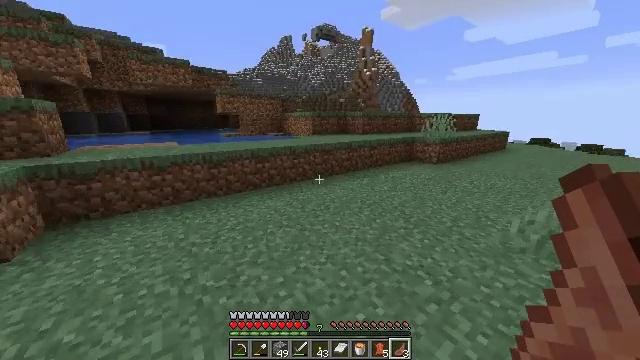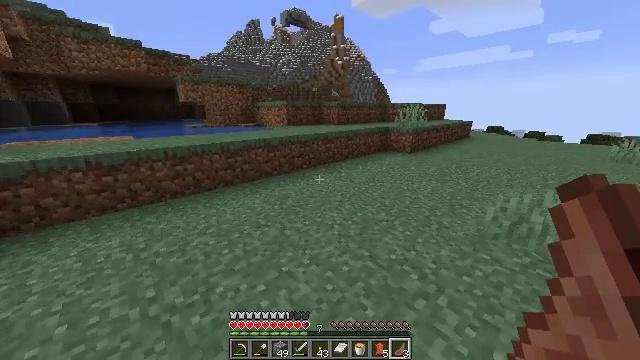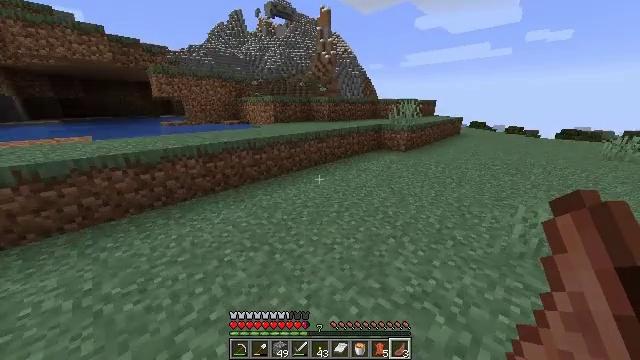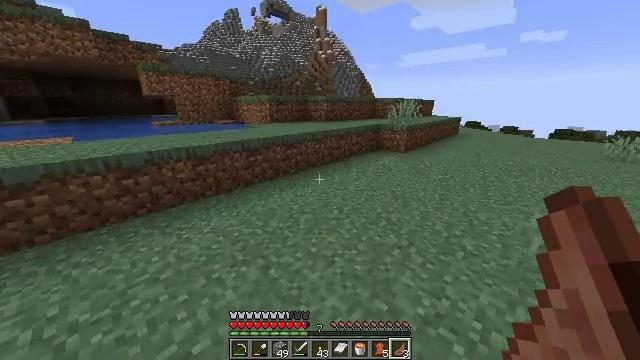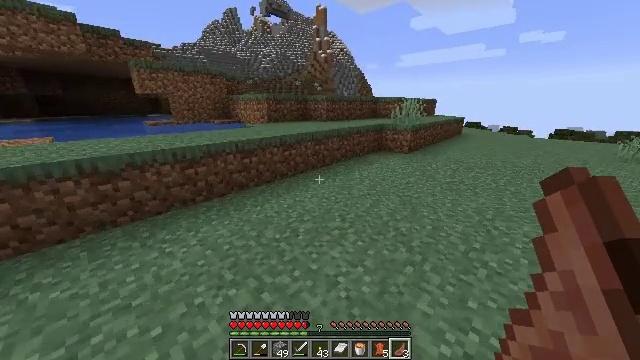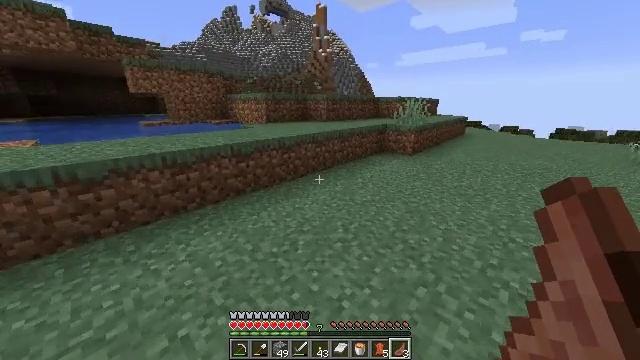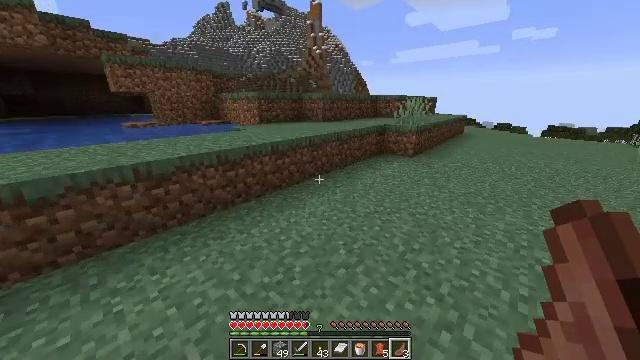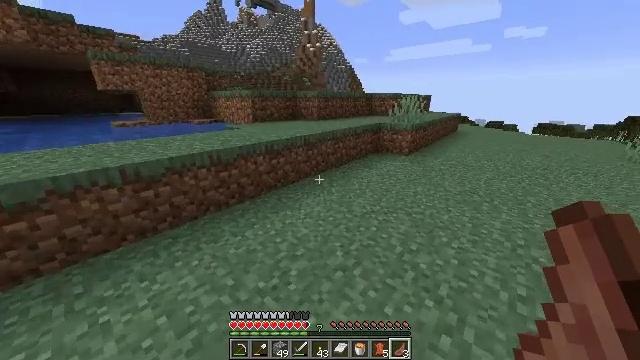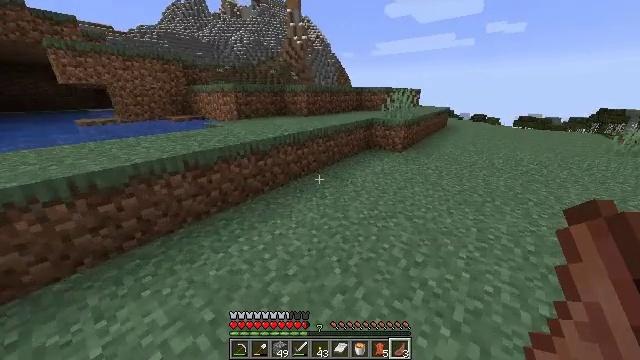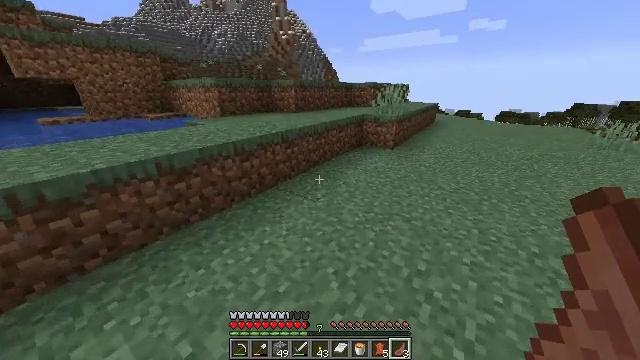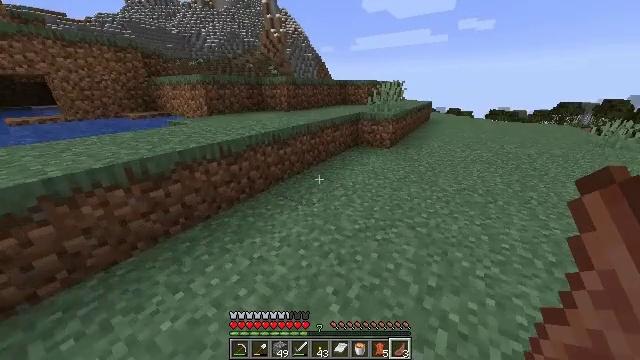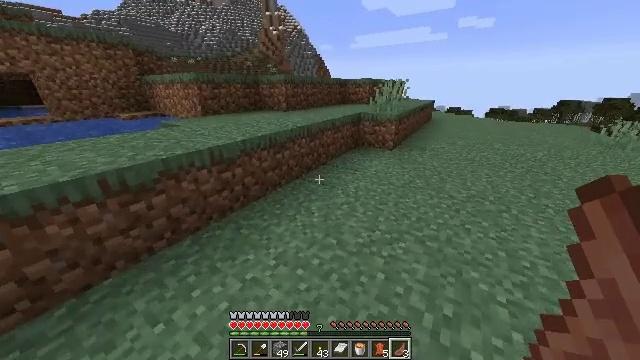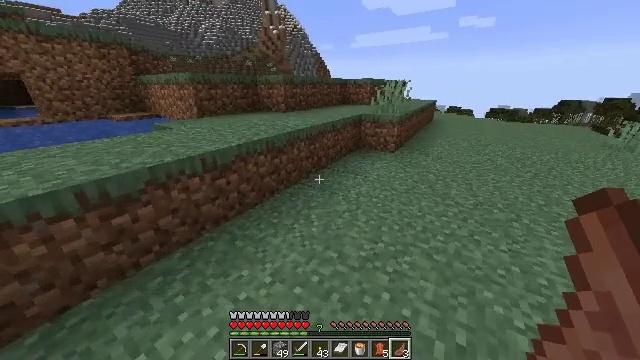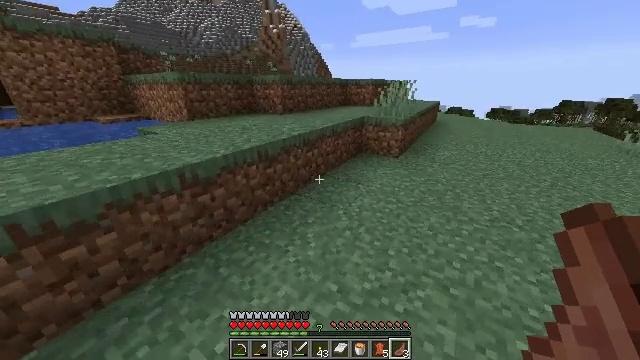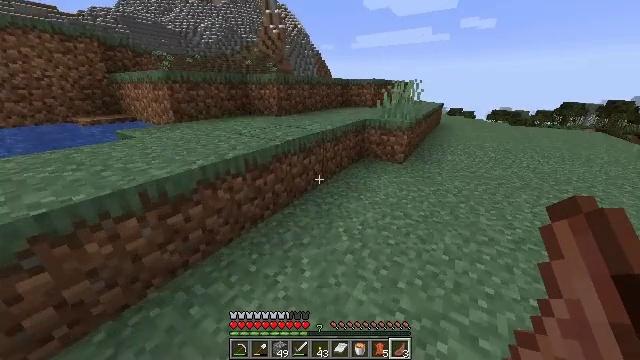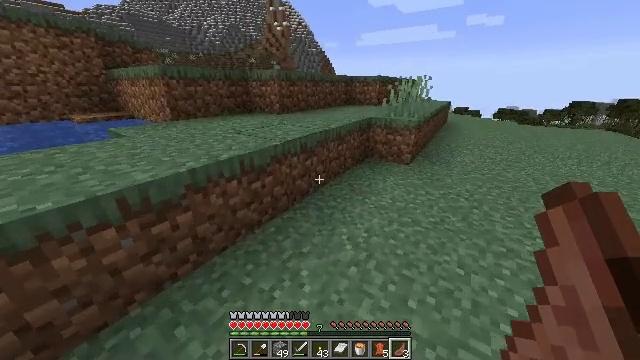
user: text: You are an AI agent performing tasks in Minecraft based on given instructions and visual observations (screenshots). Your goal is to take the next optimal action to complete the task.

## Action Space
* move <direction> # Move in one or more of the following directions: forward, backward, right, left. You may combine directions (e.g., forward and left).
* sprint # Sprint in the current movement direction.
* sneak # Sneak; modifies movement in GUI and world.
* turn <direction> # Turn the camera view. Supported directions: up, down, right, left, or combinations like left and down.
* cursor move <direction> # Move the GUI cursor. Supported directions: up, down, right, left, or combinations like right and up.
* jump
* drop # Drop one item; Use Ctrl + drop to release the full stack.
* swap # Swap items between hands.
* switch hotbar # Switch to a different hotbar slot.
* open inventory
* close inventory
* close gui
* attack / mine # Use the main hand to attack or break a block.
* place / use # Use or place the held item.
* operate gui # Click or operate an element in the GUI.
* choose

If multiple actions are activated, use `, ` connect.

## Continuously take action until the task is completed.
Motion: motion action
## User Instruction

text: Excavate the red sand area.
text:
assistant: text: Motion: move forward, sprint, turn right and down, jump
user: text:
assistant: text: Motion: move forward, sprint, turn right and down
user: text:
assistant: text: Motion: move forward, sprint
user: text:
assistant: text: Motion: move forward, sprint
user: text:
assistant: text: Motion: move forward, sprint
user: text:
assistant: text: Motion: move forward, sprint, turn right
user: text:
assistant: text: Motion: move forward, sprint, turn right
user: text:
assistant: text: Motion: move forward, sprint, turn right and down
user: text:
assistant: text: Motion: move forward, sprint, turn right and down
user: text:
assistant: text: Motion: move forward, sprint, turn right
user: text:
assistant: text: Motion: move forward, sprint
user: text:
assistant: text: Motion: move forward, sprint
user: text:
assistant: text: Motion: move forward, sprint
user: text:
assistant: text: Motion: move forward, sprint
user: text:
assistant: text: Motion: move forward, sprint
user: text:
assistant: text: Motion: move forward, sprint, turn left and down
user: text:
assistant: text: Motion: move forward, sprint, turn left and down, jump
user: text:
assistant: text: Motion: move forward, sprint, turn left and down, jump
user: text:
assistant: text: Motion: move forward, sprint, turn left and down, jump
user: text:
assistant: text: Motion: move forward, sprint, turn left and down, jump
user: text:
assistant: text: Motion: move forward, sprint, jump
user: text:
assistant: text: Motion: move forward, sprint, jump
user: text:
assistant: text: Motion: move forward, sprint, jump
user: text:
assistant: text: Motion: move forward, sprint, jump
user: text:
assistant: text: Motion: move forward, sprint, jump
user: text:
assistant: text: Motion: move forward, sprint
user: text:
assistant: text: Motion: move forward, sprint
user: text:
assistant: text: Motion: move forward, sprint
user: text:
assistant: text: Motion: move forward, sprint
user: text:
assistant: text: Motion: move forward, sprint, jump